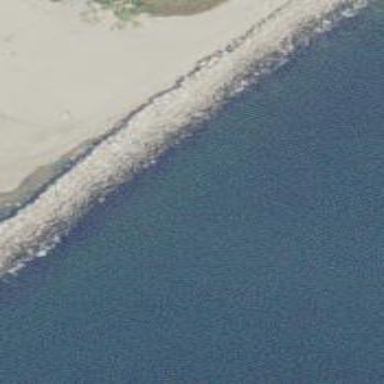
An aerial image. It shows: Breakwater structure.